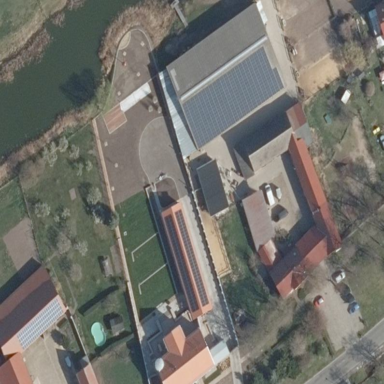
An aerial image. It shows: Farmyard area.